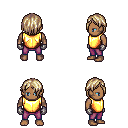
a pixel art fantasy rpg character, male body template, human, dark skin, gold chest armor, magenta pants, white blonde bangs hairstyle, metal gloves, four views (front, back, left, right), 2x2 character sprite sheet, small pixel art, hard edges, no anti-aliasing